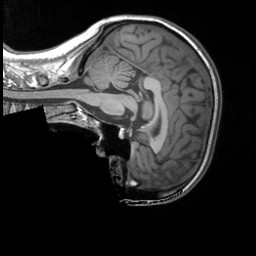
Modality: T1w
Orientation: sagittal